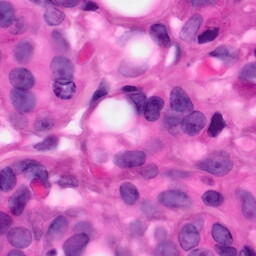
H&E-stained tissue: Pancreatic